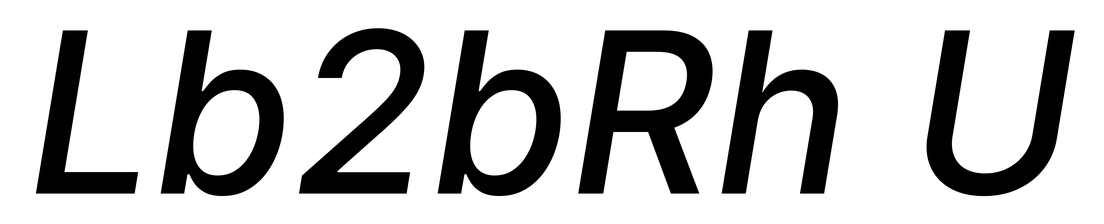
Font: Inter-Italic_Medium_Italic